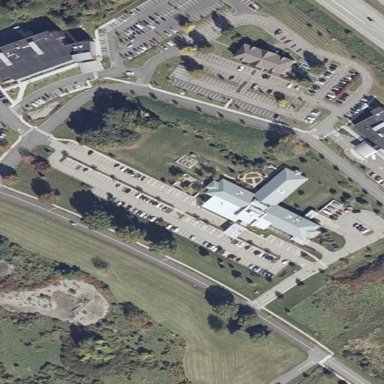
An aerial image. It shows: Clinic.